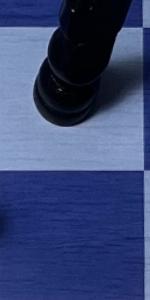
Label: Empty